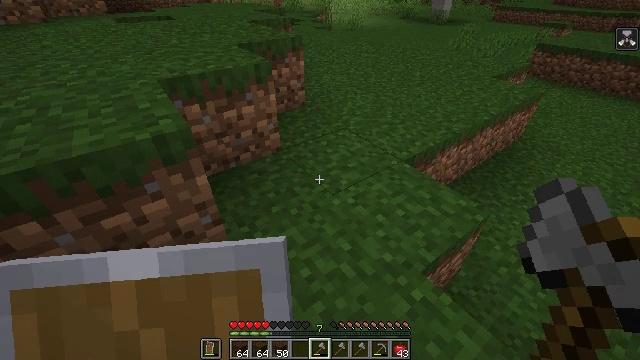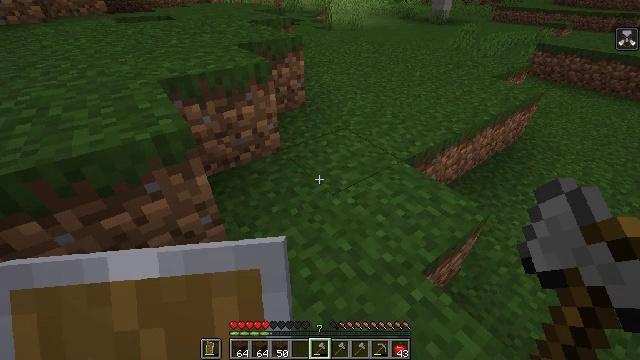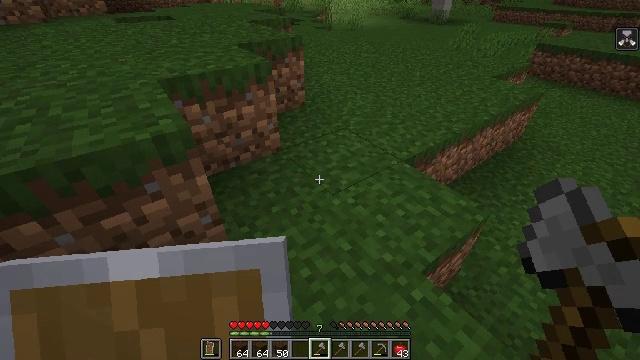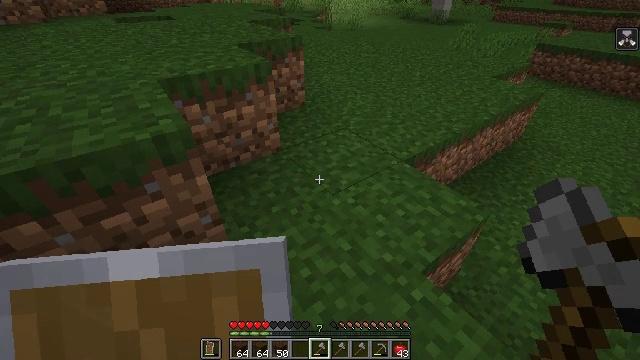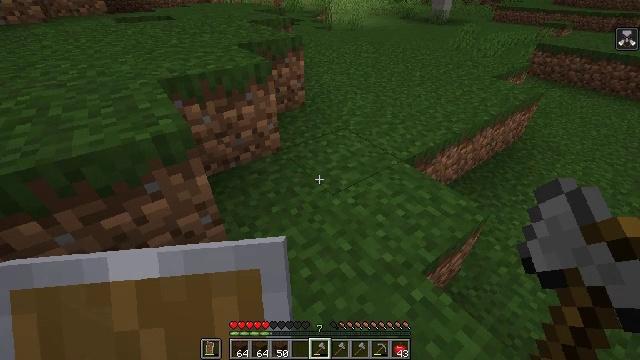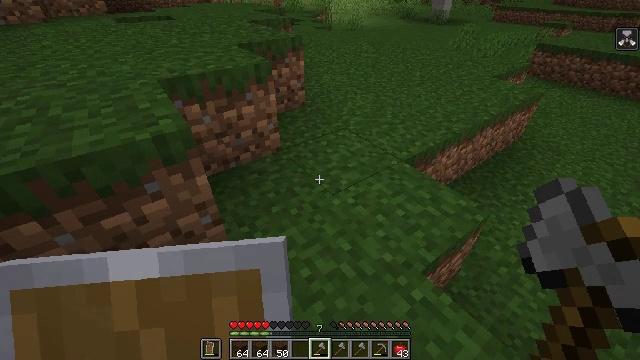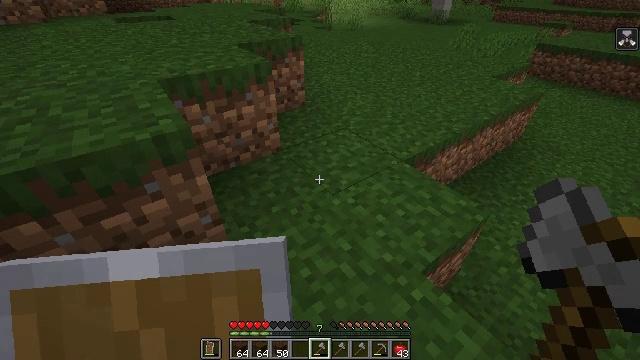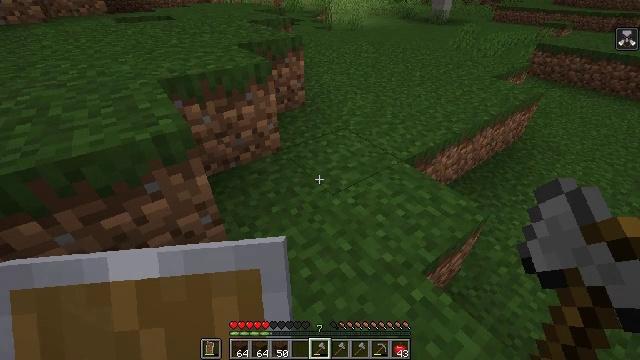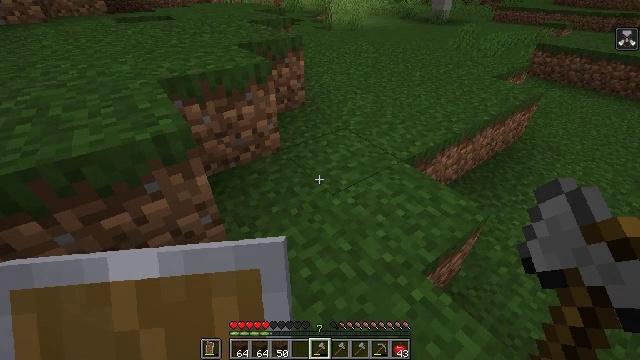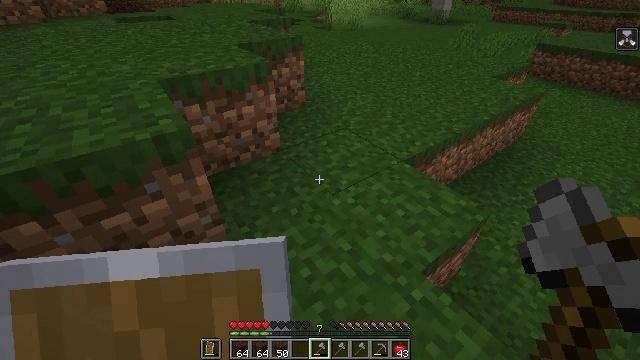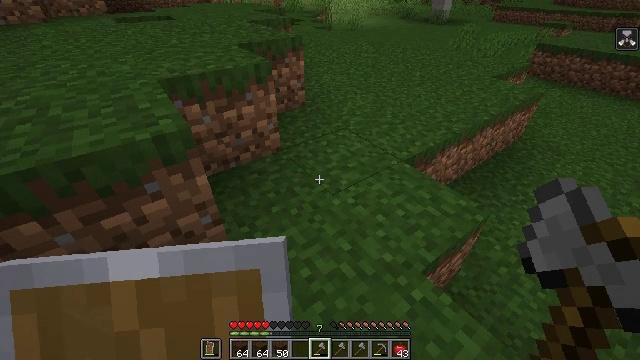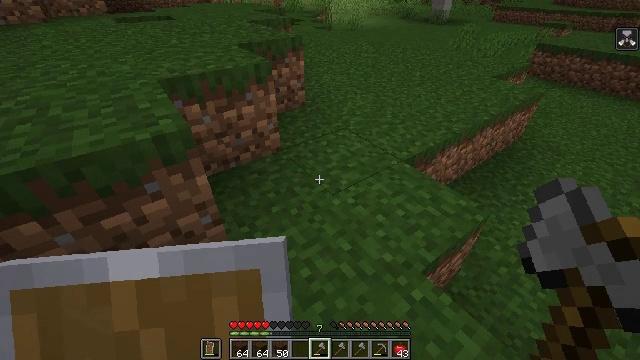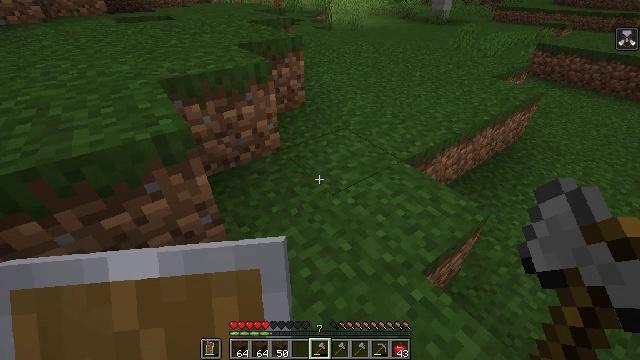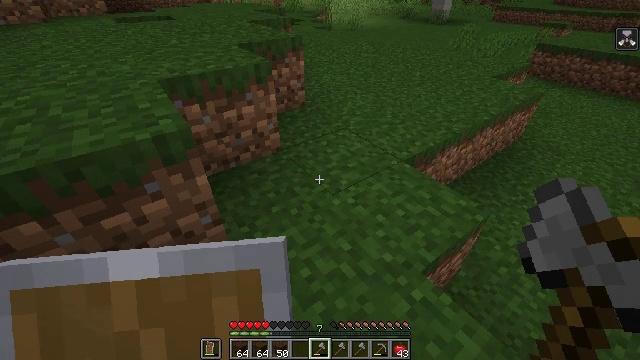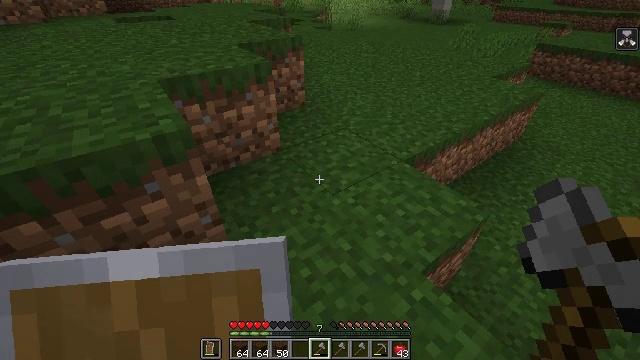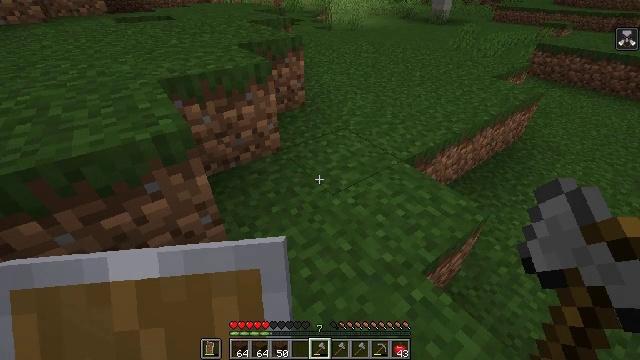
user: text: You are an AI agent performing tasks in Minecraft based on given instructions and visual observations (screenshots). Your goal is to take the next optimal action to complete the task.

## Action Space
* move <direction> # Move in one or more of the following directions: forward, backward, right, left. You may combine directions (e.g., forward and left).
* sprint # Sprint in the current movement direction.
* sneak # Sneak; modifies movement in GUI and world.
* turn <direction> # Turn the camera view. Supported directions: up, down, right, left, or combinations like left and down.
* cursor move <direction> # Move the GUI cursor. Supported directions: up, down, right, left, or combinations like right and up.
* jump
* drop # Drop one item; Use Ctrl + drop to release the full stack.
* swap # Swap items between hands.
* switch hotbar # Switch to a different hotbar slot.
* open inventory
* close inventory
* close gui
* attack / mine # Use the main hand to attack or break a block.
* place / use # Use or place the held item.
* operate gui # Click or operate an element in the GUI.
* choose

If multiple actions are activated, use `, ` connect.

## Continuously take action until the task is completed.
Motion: motion action
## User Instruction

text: Collect some oak leaves.
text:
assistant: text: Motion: no_op
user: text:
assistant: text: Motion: no_op
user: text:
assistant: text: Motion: no_op
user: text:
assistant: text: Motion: no_op
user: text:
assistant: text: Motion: no_op
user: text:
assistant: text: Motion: no_op
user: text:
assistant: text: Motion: no_op
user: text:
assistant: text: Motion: no_op
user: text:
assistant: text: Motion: no_op
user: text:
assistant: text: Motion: no_op
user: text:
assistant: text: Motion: no_op
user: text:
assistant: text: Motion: no_op
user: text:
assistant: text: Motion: no_op
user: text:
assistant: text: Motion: no_op
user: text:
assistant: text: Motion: no_op
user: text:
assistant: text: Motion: no_op
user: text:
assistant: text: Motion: no_op
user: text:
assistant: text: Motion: no_op
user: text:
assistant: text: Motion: no_op
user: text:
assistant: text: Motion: no_op
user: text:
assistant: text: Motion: no_op
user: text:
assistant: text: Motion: no_op
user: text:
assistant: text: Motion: no_op
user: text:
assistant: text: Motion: move forward
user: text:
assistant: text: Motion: move forward
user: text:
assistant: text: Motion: move forward and move right
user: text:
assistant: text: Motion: move forward and move right, turn left
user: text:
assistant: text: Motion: move forward and move right, turn left and up
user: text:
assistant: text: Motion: move forward and move right, turn left and up
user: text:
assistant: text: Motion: move forward and move right, turn left and up